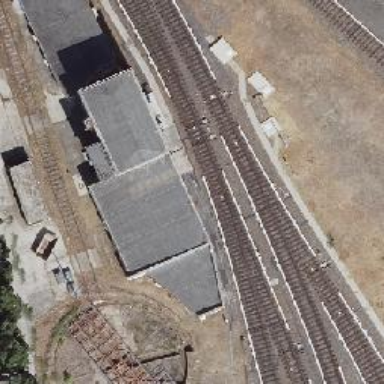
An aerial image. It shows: Yard with bottom electrified rail.